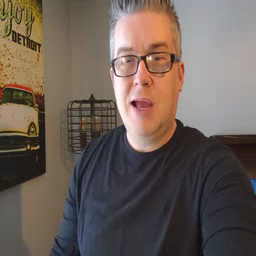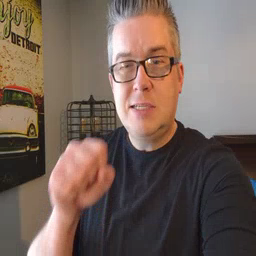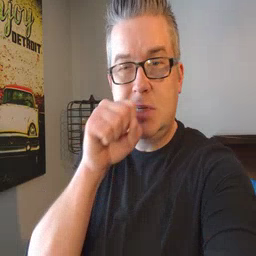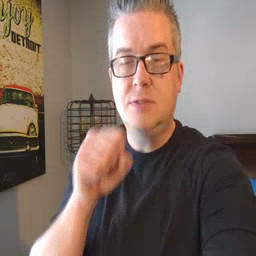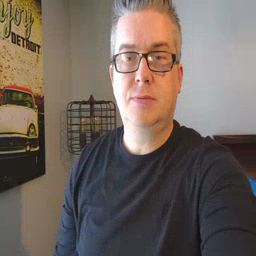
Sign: carrot